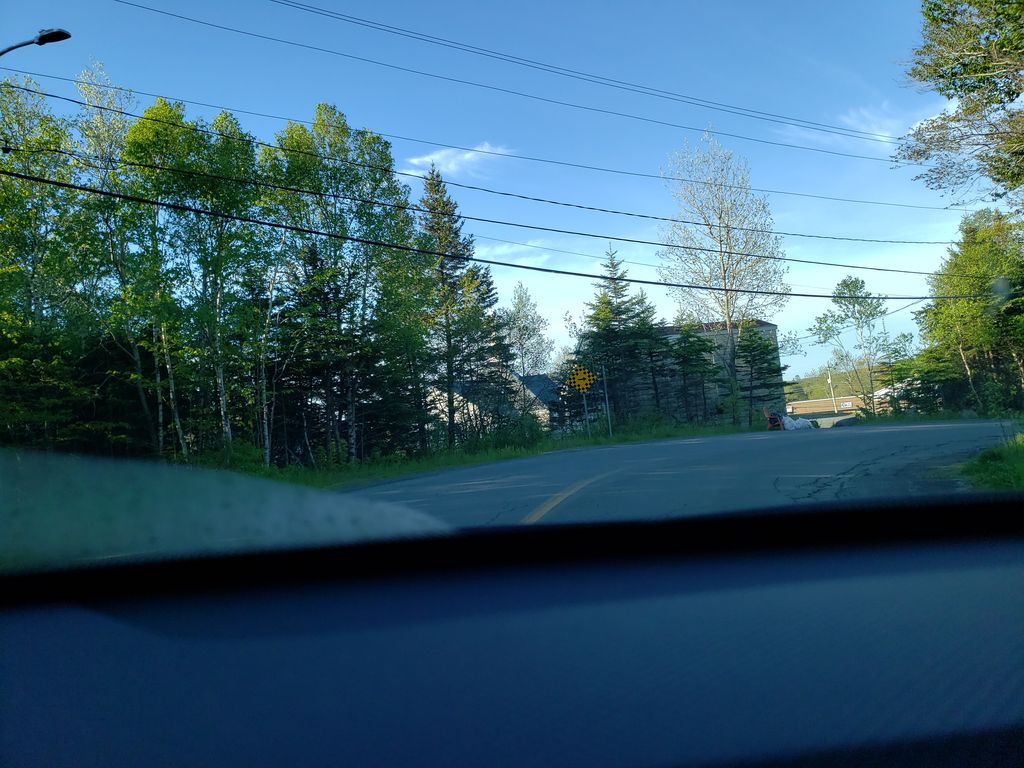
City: halifax